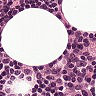
Metastatic tissue present: no